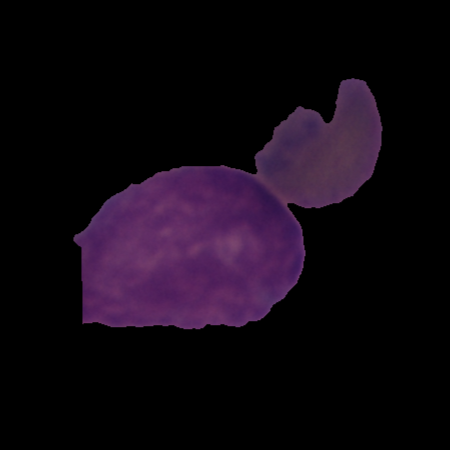
Label: cancer